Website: apple
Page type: address-validator
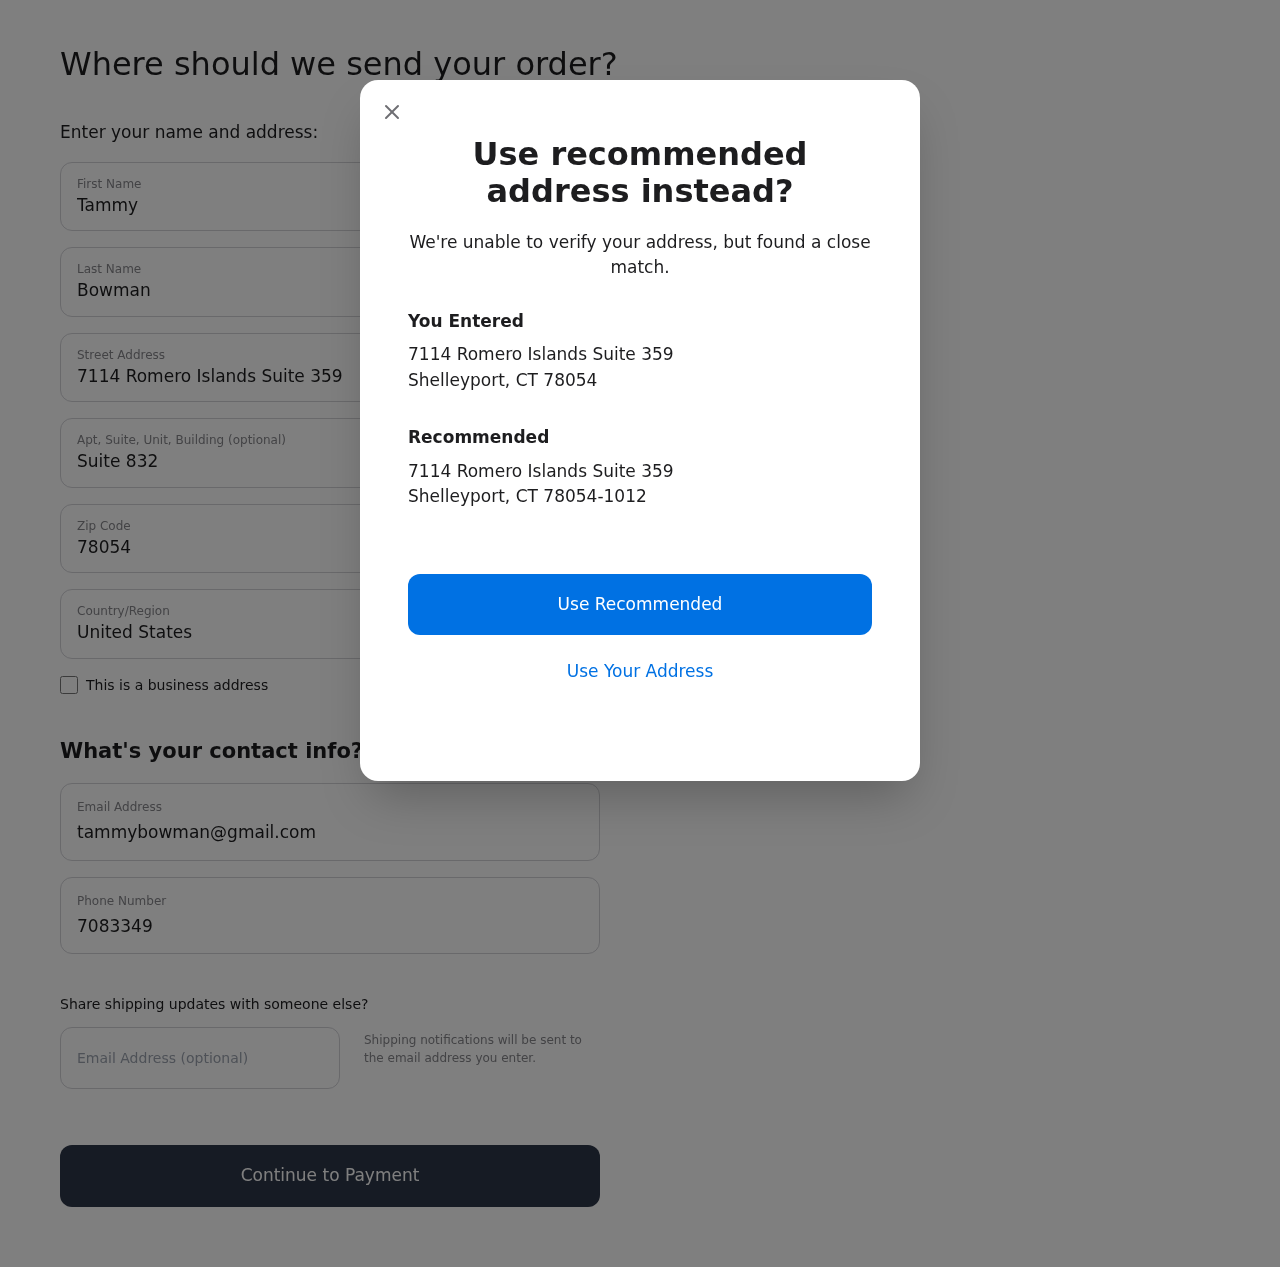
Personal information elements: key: PII_CITY
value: Shelleyport
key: PII_COUNTRY
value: United States
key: PII_EMAIL
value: tammybowman@gmail.com
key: PII_FIRSTNAME
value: Tammy
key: PII_GIFT_EMAIL
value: felicia.williams@hotmail.com
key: PII_LASTNAME
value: Bowman
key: PII_PHONE
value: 7083349645
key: PII_POSTCODE
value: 78054
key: PII_POSTCODE_FULL
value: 78054-1012
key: PII_STATE_ABBR
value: CT
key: PII_STREET
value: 7114 Romero Islands Suite 359
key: PII_STREET2
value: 7114 Romero Islands Suite 359
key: PII_STREET2
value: Suite 832
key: PII_CITY2
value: Shelleyport
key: PII_STATE_ABBR2
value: CT